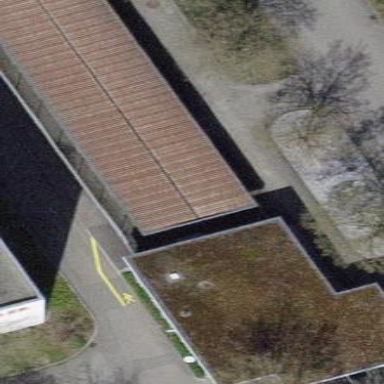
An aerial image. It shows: Bicycle parking facility.